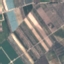
Land use / land cover: PermanentCrop